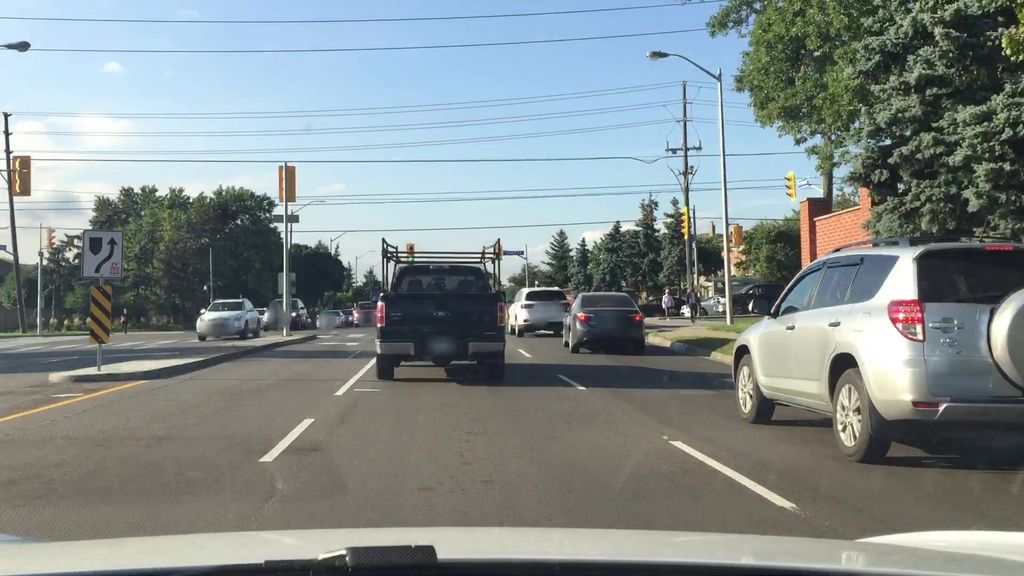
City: toronto